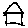
Label: house